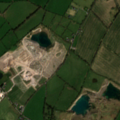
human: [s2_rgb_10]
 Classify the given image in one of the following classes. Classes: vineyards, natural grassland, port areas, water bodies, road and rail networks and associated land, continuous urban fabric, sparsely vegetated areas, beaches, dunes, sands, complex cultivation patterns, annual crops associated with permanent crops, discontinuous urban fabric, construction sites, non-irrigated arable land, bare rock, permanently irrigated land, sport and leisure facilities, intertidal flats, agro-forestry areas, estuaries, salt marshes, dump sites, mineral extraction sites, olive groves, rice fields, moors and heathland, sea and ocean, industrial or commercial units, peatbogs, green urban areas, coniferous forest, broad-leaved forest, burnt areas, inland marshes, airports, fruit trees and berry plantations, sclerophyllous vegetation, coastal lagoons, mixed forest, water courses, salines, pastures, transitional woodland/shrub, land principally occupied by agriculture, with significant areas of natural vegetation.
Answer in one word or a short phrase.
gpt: mineral extraction sites, dump sites, non-irrigated arable land, pastures